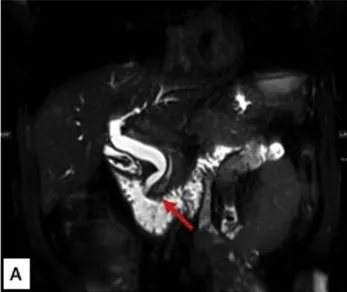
(A) Partial pancreatoduodenectomy specimen; white arrow denotes ampullary adenoma.
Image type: radiology (mri)